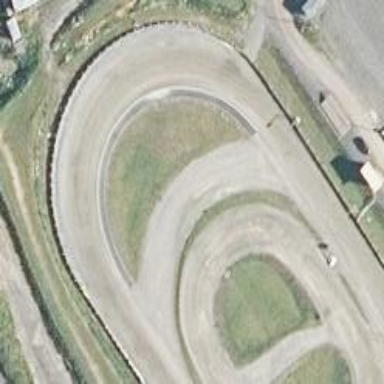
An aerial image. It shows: Motor sport raceway.